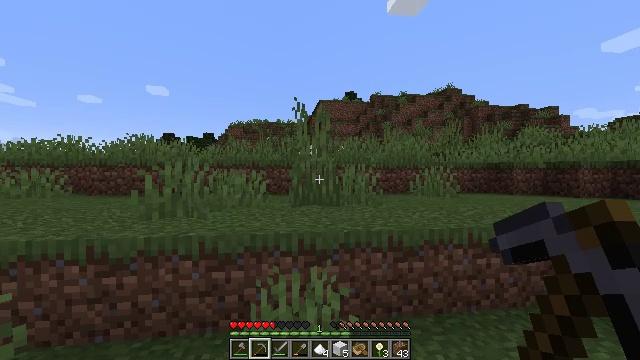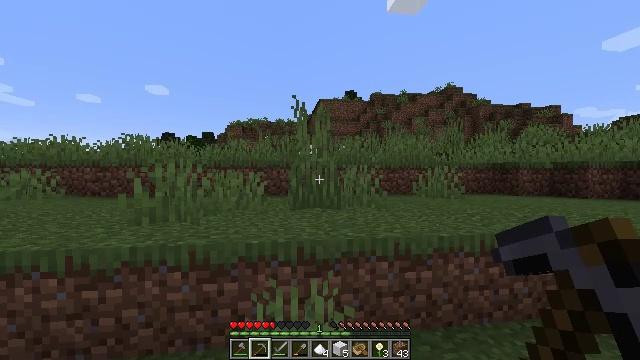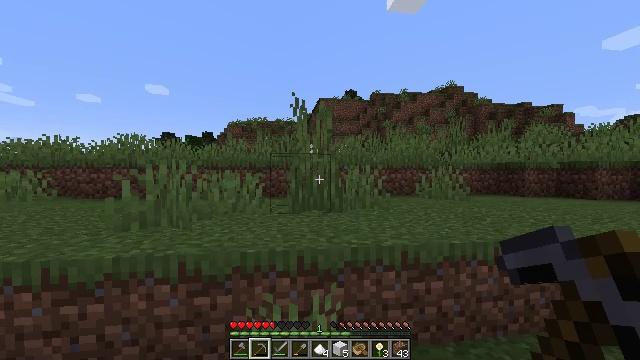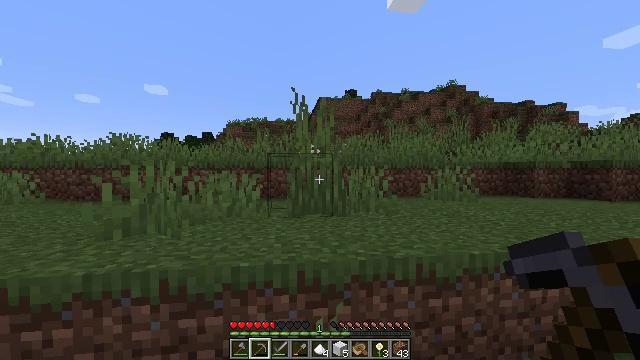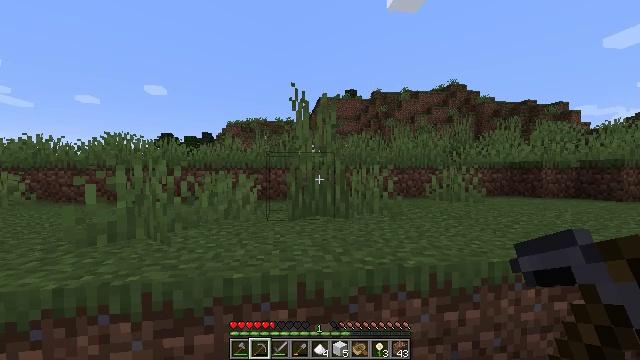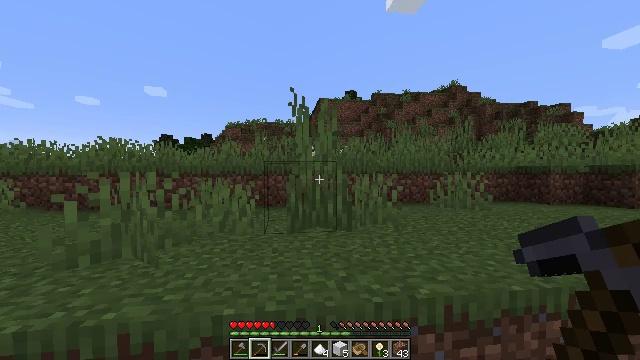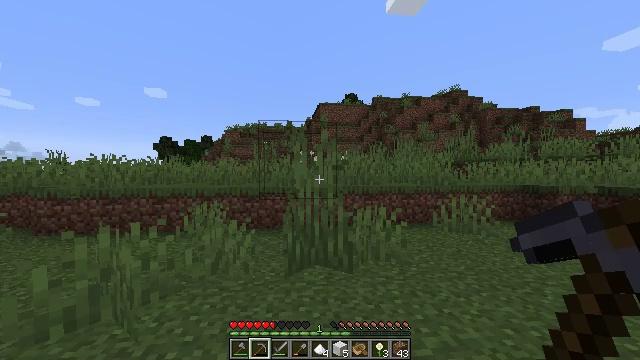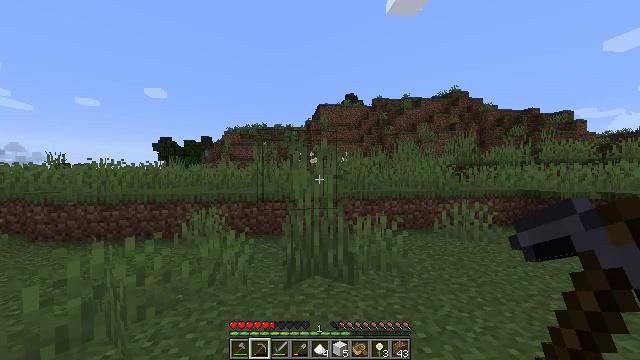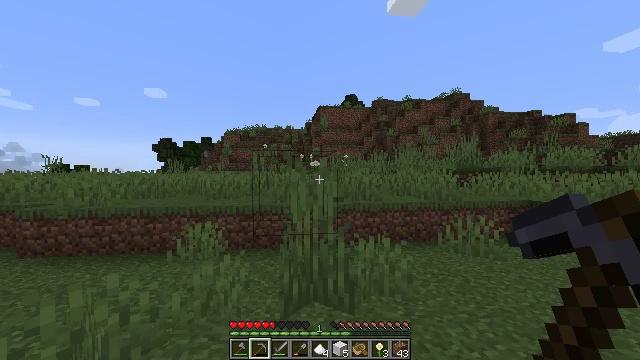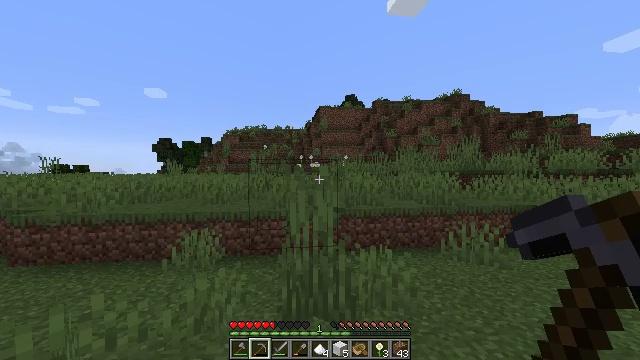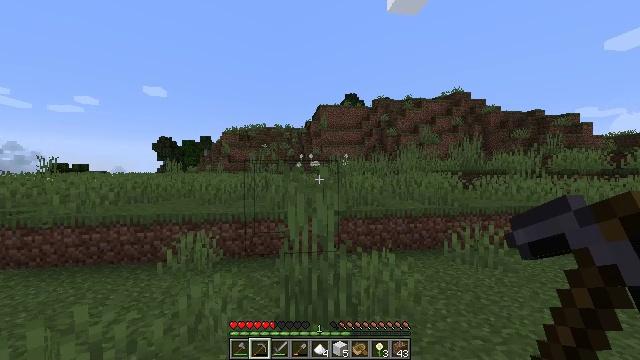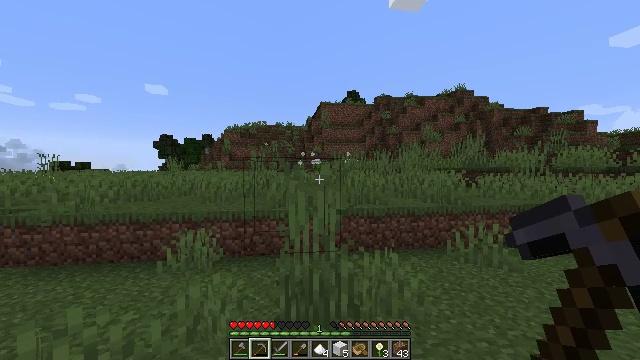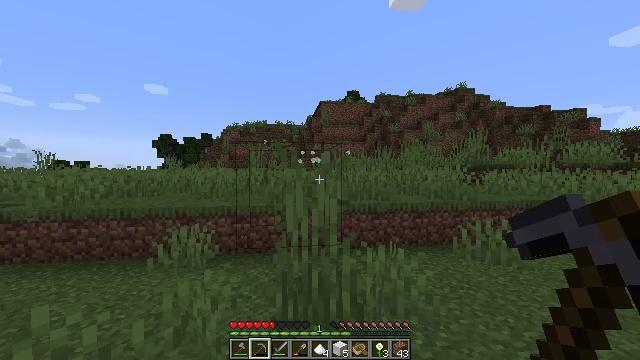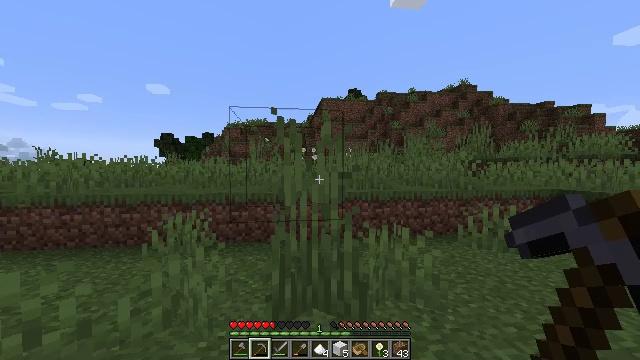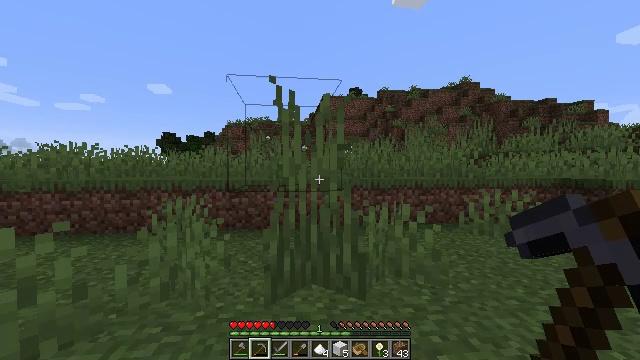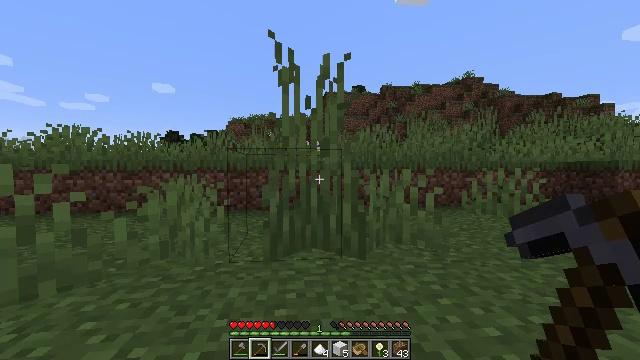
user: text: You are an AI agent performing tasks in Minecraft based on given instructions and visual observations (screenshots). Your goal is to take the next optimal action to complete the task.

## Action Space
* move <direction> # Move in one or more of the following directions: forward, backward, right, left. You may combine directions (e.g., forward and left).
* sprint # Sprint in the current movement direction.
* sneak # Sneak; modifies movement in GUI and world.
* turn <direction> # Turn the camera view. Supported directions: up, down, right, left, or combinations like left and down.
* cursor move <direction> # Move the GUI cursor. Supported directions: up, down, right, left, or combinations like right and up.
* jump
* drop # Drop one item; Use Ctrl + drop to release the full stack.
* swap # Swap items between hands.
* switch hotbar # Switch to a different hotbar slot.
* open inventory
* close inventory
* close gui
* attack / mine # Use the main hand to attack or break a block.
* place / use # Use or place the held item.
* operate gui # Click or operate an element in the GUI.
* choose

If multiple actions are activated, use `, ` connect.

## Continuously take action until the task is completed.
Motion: motion action
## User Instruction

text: Gather tall grass by hitting it.
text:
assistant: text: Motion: move forward
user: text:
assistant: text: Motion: move forward
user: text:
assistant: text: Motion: move forward
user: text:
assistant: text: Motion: move forward
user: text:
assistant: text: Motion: move forward, jump
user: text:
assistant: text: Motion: move forward, jump
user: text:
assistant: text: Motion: move forward, jump
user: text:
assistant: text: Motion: move forward, jump
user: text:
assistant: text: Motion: move forward
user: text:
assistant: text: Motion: move forward
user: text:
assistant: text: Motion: move forward
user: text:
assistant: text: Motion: move forward
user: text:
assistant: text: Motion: move forward
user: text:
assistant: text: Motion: move forward
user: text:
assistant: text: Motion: move forward
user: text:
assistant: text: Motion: move forward
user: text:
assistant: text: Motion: move forward, turn left
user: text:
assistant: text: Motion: move forward, turn left
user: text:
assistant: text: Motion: move forward, turn left
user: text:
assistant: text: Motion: move forward, turn left, jump
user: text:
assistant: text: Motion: move forward, jump
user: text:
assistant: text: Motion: move forward, jump
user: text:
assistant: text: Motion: move forward
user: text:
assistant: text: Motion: move forward
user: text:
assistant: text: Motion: move forward
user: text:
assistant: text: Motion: move forward
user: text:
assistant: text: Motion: move forward
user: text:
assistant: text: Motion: move forward
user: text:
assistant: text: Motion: move forward
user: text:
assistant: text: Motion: move forward